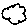
Label: cloud